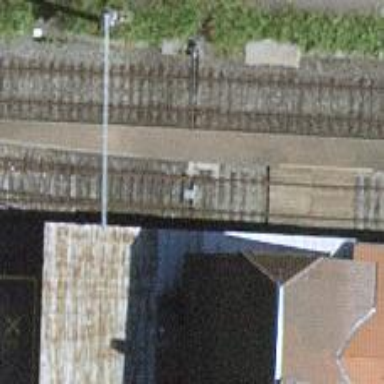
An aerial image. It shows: Railway switch.